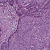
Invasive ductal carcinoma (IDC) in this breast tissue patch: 0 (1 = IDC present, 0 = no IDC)